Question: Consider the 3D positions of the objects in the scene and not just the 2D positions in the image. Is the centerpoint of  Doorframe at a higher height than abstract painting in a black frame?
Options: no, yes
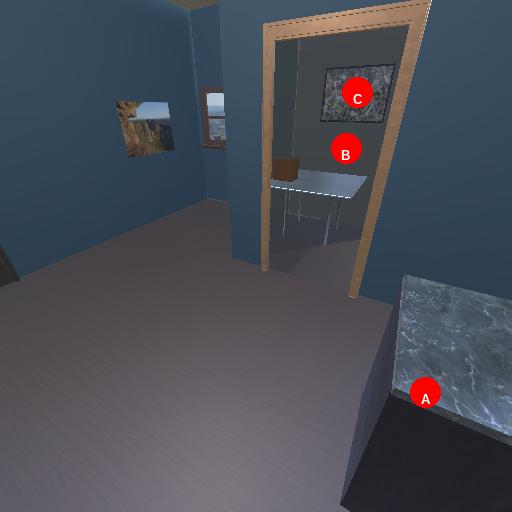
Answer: no